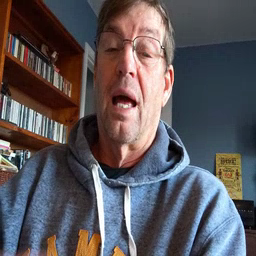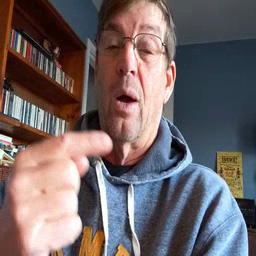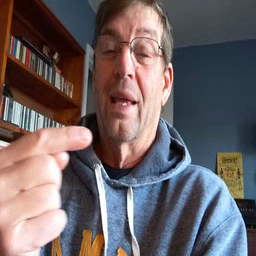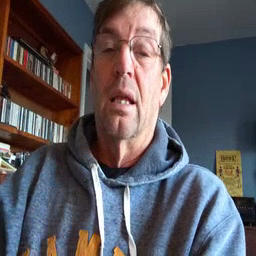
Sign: owie